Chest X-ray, PA view. Patient: 51 years old, sex M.
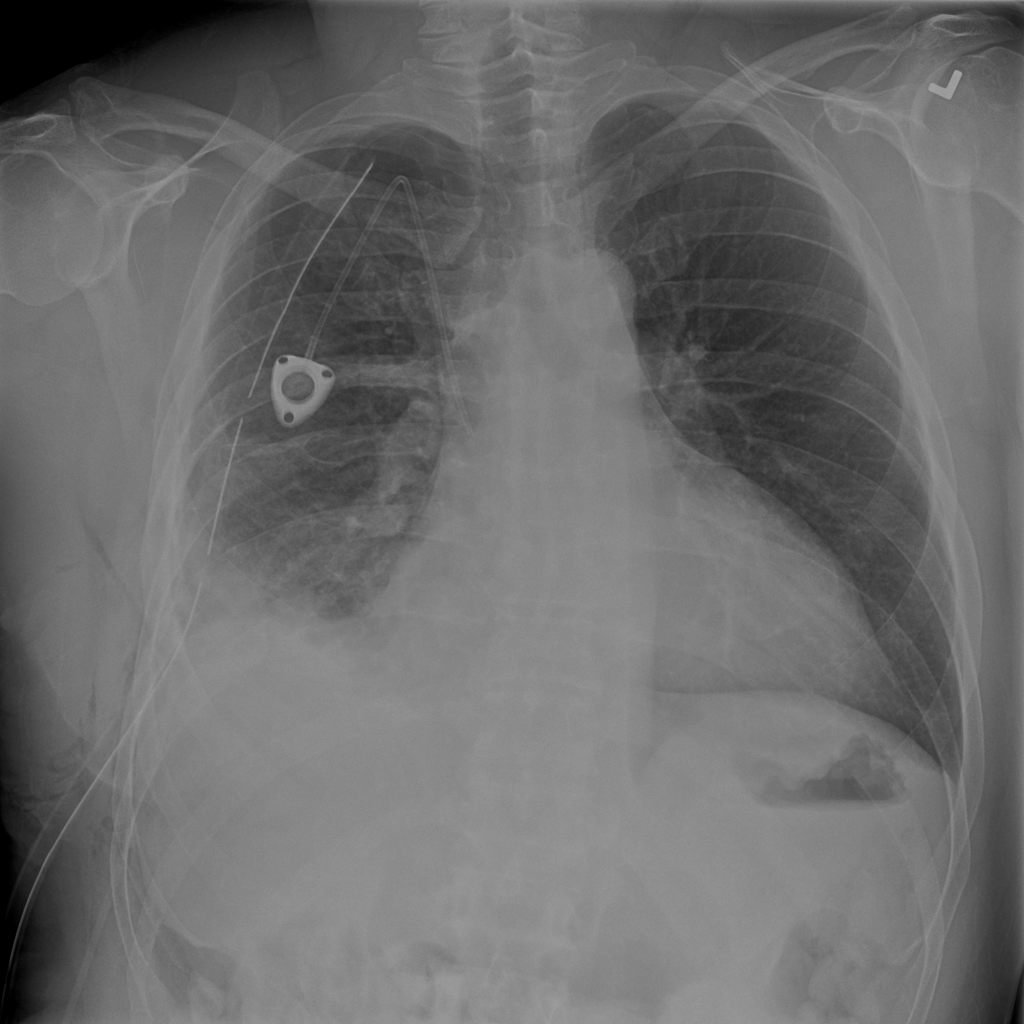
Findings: Cardiomegaly, Effusion, Emphysema, Infiltration